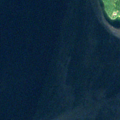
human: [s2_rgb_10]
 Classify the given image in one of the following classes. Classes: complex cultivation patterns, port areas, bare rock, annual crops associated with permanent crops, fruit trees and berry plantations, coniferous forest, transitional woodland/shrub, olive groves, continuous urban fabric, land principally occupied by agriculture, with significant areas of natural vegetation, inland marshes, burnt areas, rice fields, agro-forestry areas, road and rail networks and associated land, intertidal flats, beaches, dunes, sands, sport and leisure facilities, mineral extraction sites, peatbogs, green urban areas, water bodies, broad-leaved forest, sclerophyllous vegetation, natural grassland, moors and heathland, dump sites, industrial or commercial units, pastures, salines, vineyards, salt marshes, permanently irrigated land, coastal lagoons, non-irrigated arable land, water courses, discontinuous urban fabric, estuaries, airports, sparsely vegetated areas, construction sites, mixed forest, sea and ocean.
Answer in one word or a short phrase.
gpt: coniferous forest, water bodies